Question: hy, i have got problem with my code :)
First picture at the moment i write but i want second, what i must change

'''
<LinearLayout
android:orientation="vertical"
android:layout_width="wrap_content"
android:layout_height="wrap_content" xmlns:android="http://schemas.android.com/apk/res/android">
<TextView android:id="@+id/cautiontext"
android:layout_width="wrap_content"
android:layout_height="wrap_content"
android:text="W:" android:textAppearance="?android:attr/textAppearanceLarge"
android:layout_gravity="left|center_vertical" android:layout_row="0" android:layout_column="0"/>
<EditText
android:layout_width="101dp"
android:layout_height="wrap_content"
android:text=""
android:id="@+id/editText"
android:layout_weight="1" android:layout_gravity="left|center_vertical"/>
<TextView android:id="@+id/cautiontext" android:layout_width="wrap_content" android:layout_height="wrap_content"
android:text="Height" android:textAppearance="?android:attr/textAppearanceLarge"
android:layout_gravity="left" android:layout_row="1" android:layout_column="0"/>
<EditText
android:layout_width="103dp"
android:layout_height="wrap_content"
android:text=""
android:id="@+id/editText1" android:layout_row="1" android:layout_column="1"
android:layout_gravity="left"/>
</LinearLayout>
'''
Problem is because i want to draw textview and edittext horizontal not vertical. I dont know what i must change.
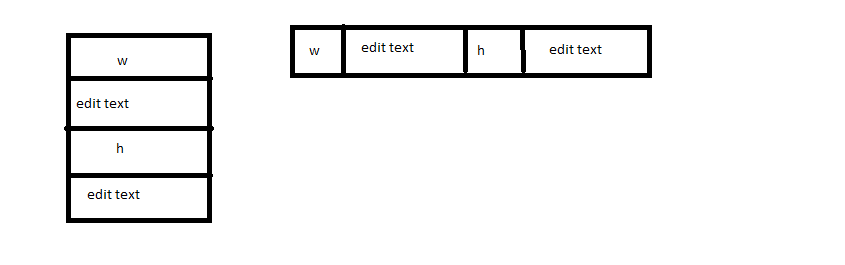
Answer: In your layout, the orientation is Vertical. This means that views added to the layout will be added "vertically" or one of top of the other. To get the effect you want, switch to "horizontal" so that the views are "beside" each other.